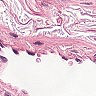
Metastatic tissue present: no